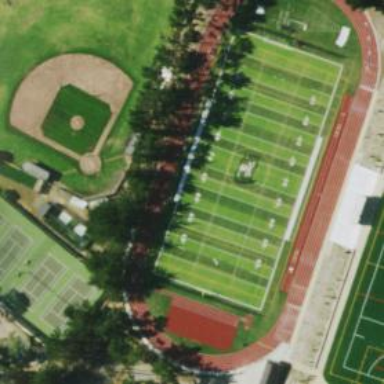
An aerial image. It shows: Turf pitch for American football.